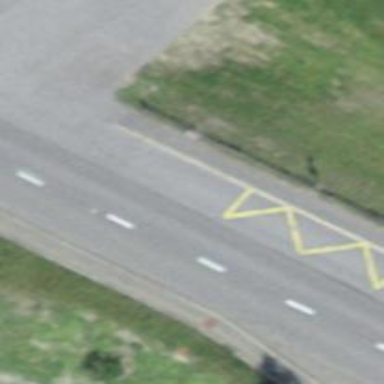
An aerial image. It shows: Secondary road with asphalt surface.